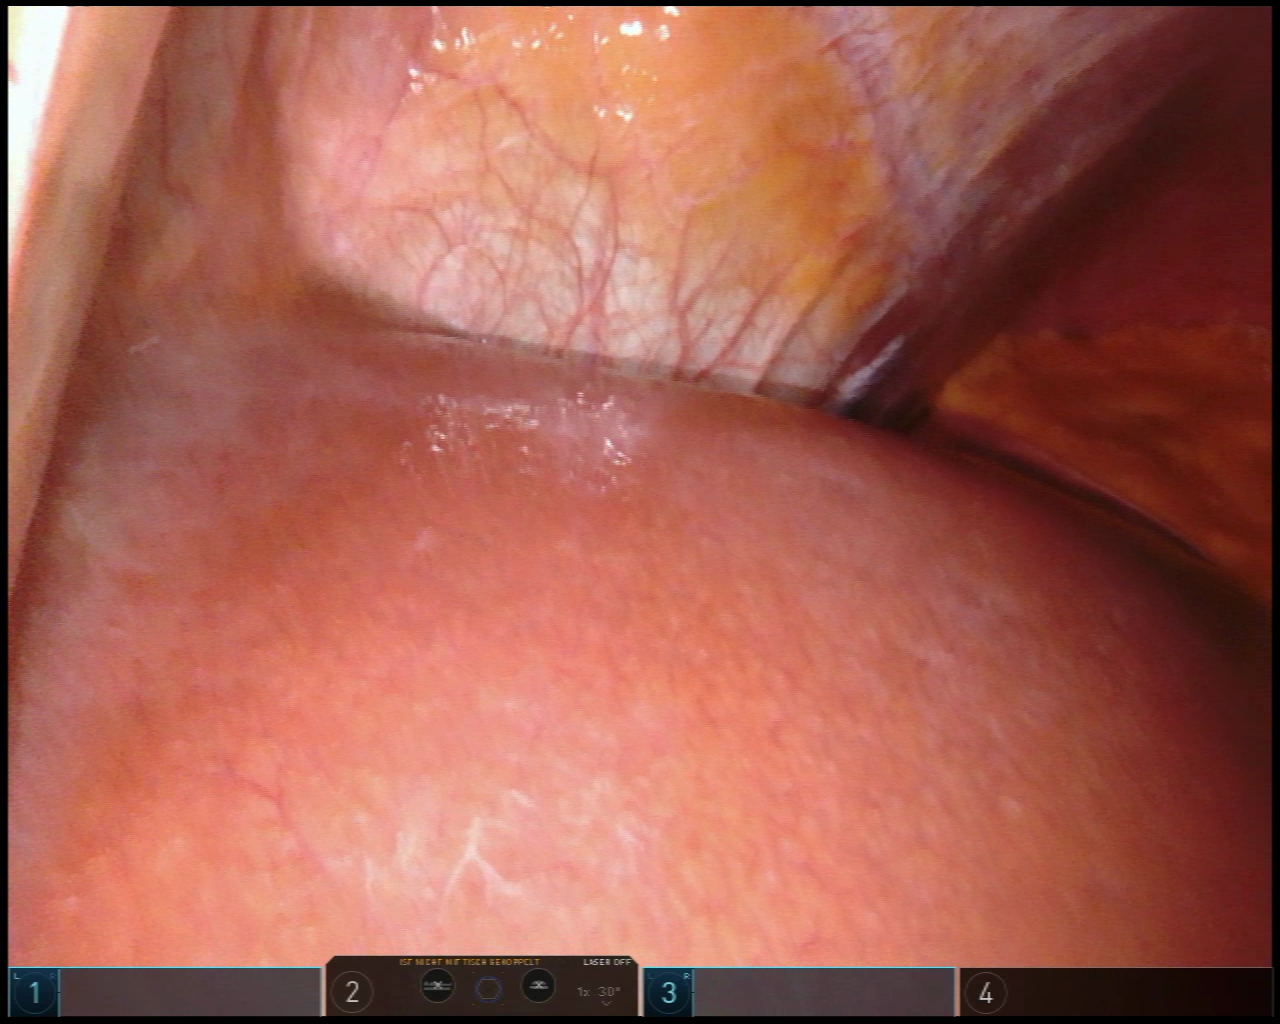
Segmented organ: liver
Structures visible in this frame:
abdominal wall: yes
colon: no
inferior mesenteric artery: no
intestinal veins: no
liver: yes
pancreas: no
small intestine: no
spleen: no
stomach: no
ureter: no
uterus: no
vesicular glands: no